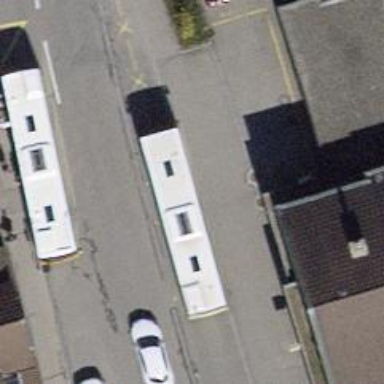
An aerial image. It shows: Bus stop with platform for public transport.